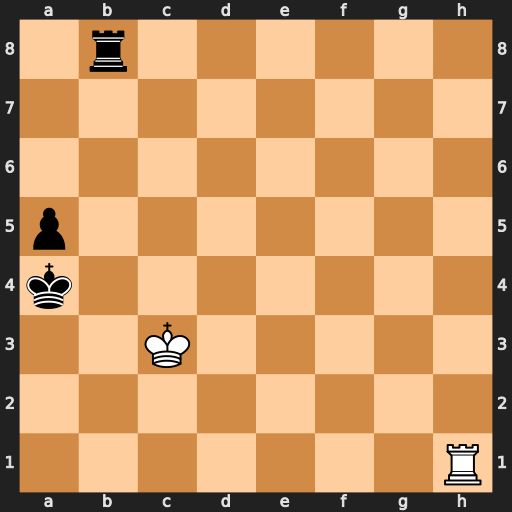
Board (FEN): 1r6/8/8/p7/k7/2K5/8/7R
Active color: w
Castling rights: -
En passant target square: -
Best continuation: Ra1+ Kb5 Rb1+ Kc5 Rxb8